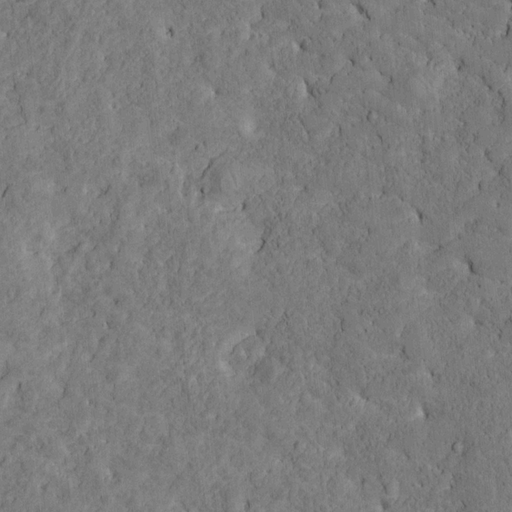
Classes present: Background